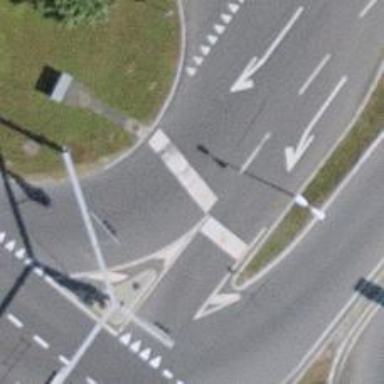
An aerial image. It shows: Road with traffic signals.